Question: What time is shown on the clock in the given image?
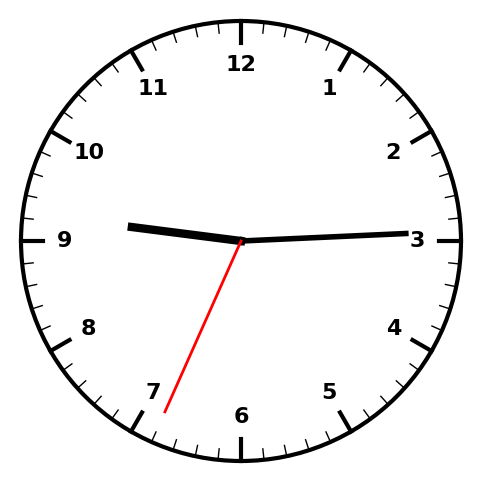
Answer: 09:14:34